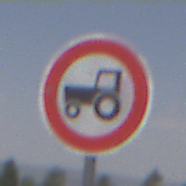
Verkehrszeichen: VerbotKraftfahrzeugeZuegeNichtSchneller25
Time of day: Midday
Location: Outdoor (Nature)
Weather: PartlyCloudy
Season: NotSpecified
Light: Natural